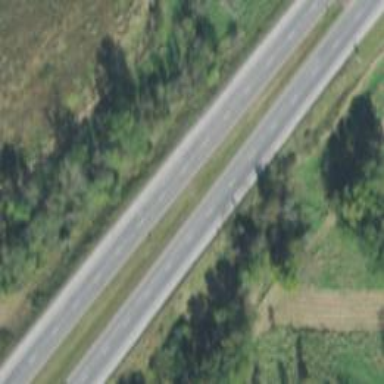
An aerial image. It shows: Trunk highway that is also classified as motorroad and expressway.